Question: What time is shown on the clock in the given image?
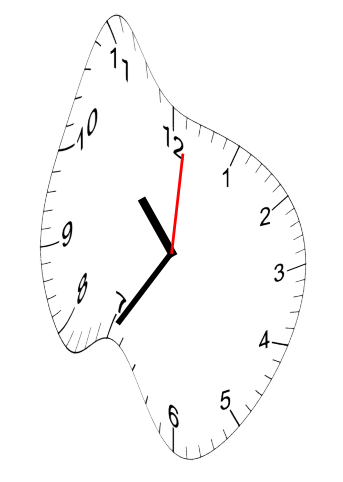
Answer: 10:35:01